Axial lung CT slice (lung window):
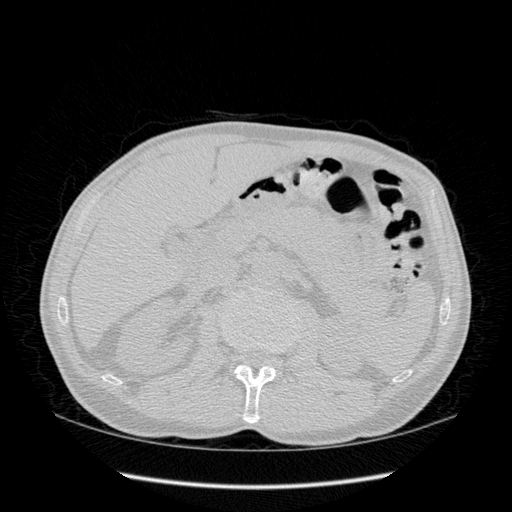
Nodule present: no